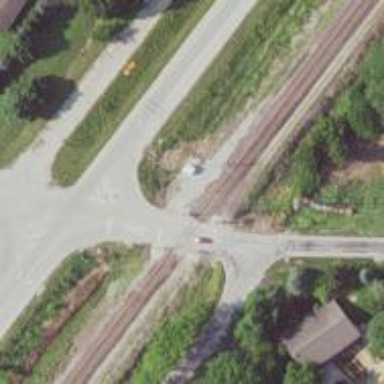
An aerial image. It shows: Level crossing on the railway with lights.